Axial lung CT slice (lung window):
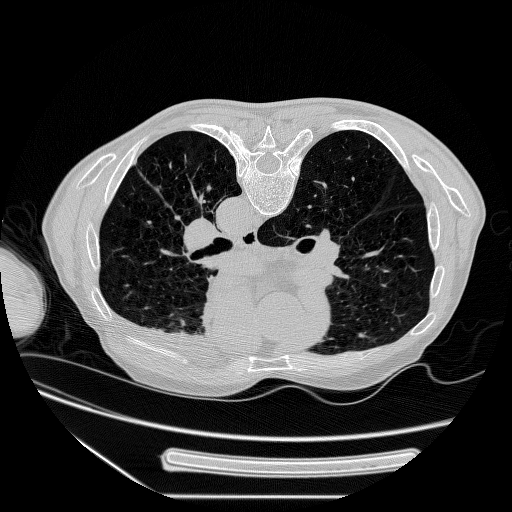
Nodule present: no